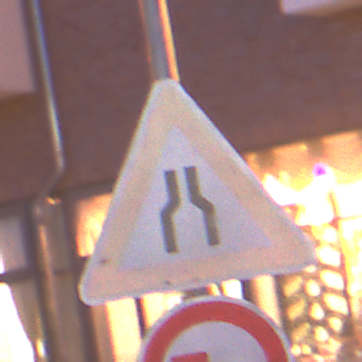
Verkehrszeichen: VerengteFahrbahn
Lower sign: UeberholverbotKraftfahrzeuge
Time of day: Night
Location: Outdoor (Urban)
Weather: PartlyCloudy
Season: NotSpecified
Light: Artificial